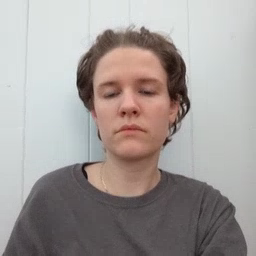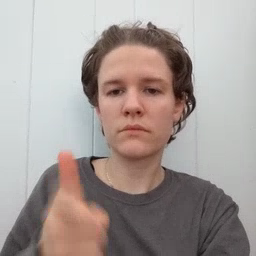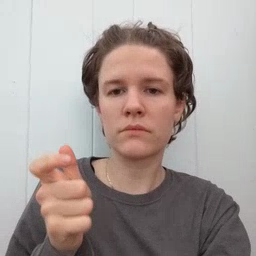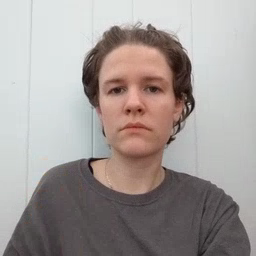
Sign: fast